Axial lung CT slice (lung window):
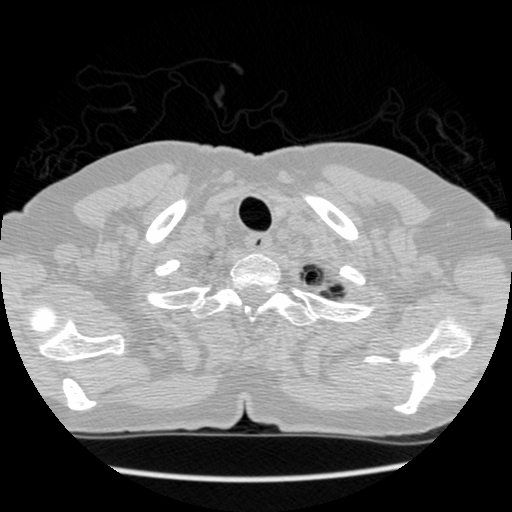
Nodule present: no